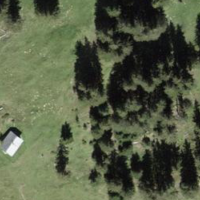
EUNIS habitat code: 44
Species observed at this site:
Hesperia comma
Omocestus viridulus
Chorthippus biguttulus
Psophus stridulus